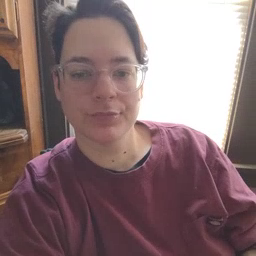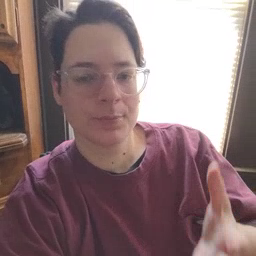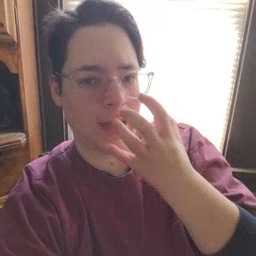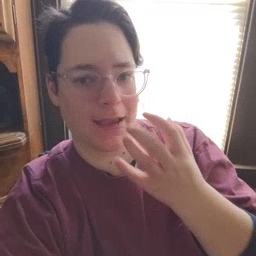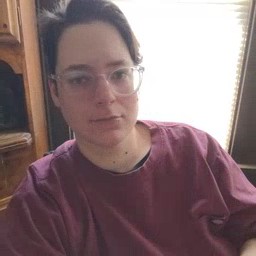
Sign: mad